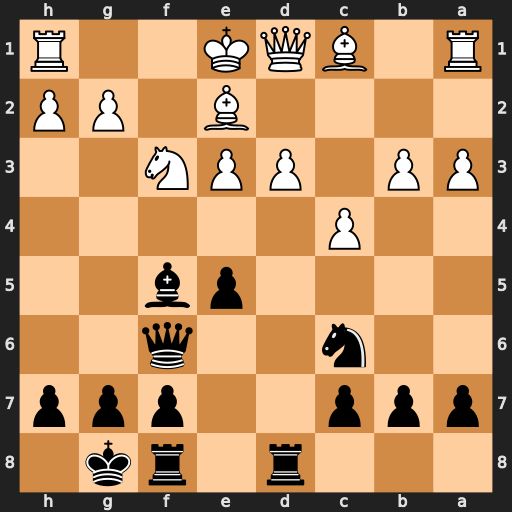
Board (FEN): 3r1rk1/ppp2ppp/2n2q2/4pb2/2P5/PP1PPN2/4B1PP/R1BQK2R
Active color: b
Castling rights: KQ
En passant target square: -
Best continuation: e4 d4 exf3